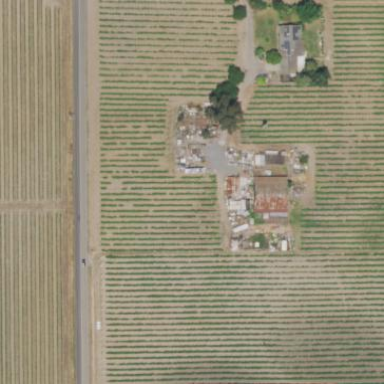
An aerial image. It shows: Vineyard with wine grapes as the crop.